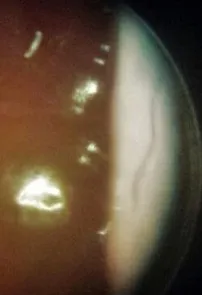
ENT exam shows nasal polyposis.
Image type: endoscopy (gi_endoscopy)